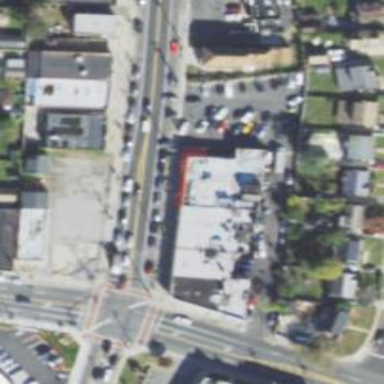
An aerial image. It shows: Supermarket.